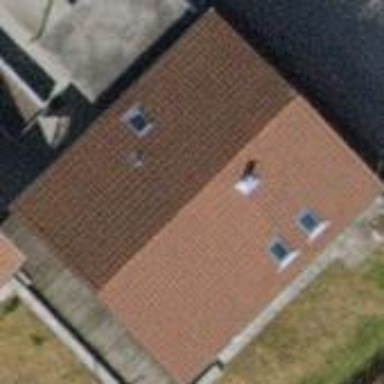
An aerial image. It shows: Gabled house with maroon roof.